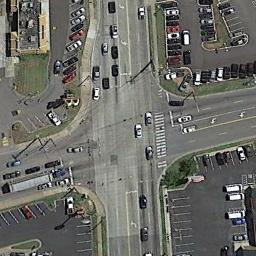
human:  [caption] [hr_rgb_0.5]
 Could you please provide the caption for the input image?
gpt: There are many cars in the parking lot next to the intersection .

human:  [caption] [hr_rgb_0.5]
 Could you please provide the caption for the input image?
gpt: An intersection with normal traffic is between some parking lots .

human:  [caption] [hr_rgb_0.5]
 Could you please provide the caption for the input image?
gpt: There are many cars at the intersection .

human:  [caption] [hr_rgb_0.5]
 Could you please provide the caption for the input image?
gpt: There are parking lots with some cars around the intersection .

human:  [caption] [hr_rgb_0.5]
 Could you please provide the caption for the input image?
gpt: There are many moving and waiting vehicles on the road at the intersection, And many cars are parked in the open space beside the intersection .